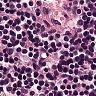
Metastatic tissue present: no